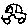
Label: car